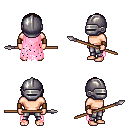
a pixel art fantasy rpg character, male body template, human, light skin, pink tattered cape, metal pants, brown bangs hairstyle, metal helm, leather bracers, spear, four views (front, back, left, right), 2x2 character sprite sheet, small pixel art, hard edges, no anti-aliasing